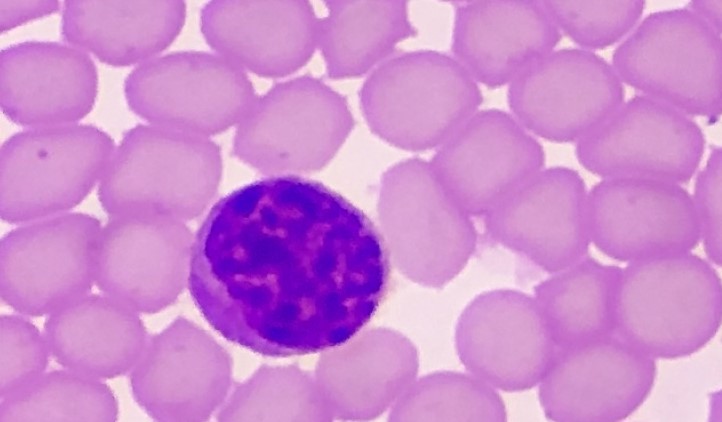
White blood cell type: Lymphocyte